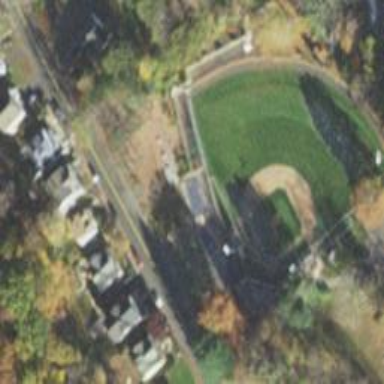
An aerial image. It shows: Baseball pitch within existing preserved open space designated for leisure land.